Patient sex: M
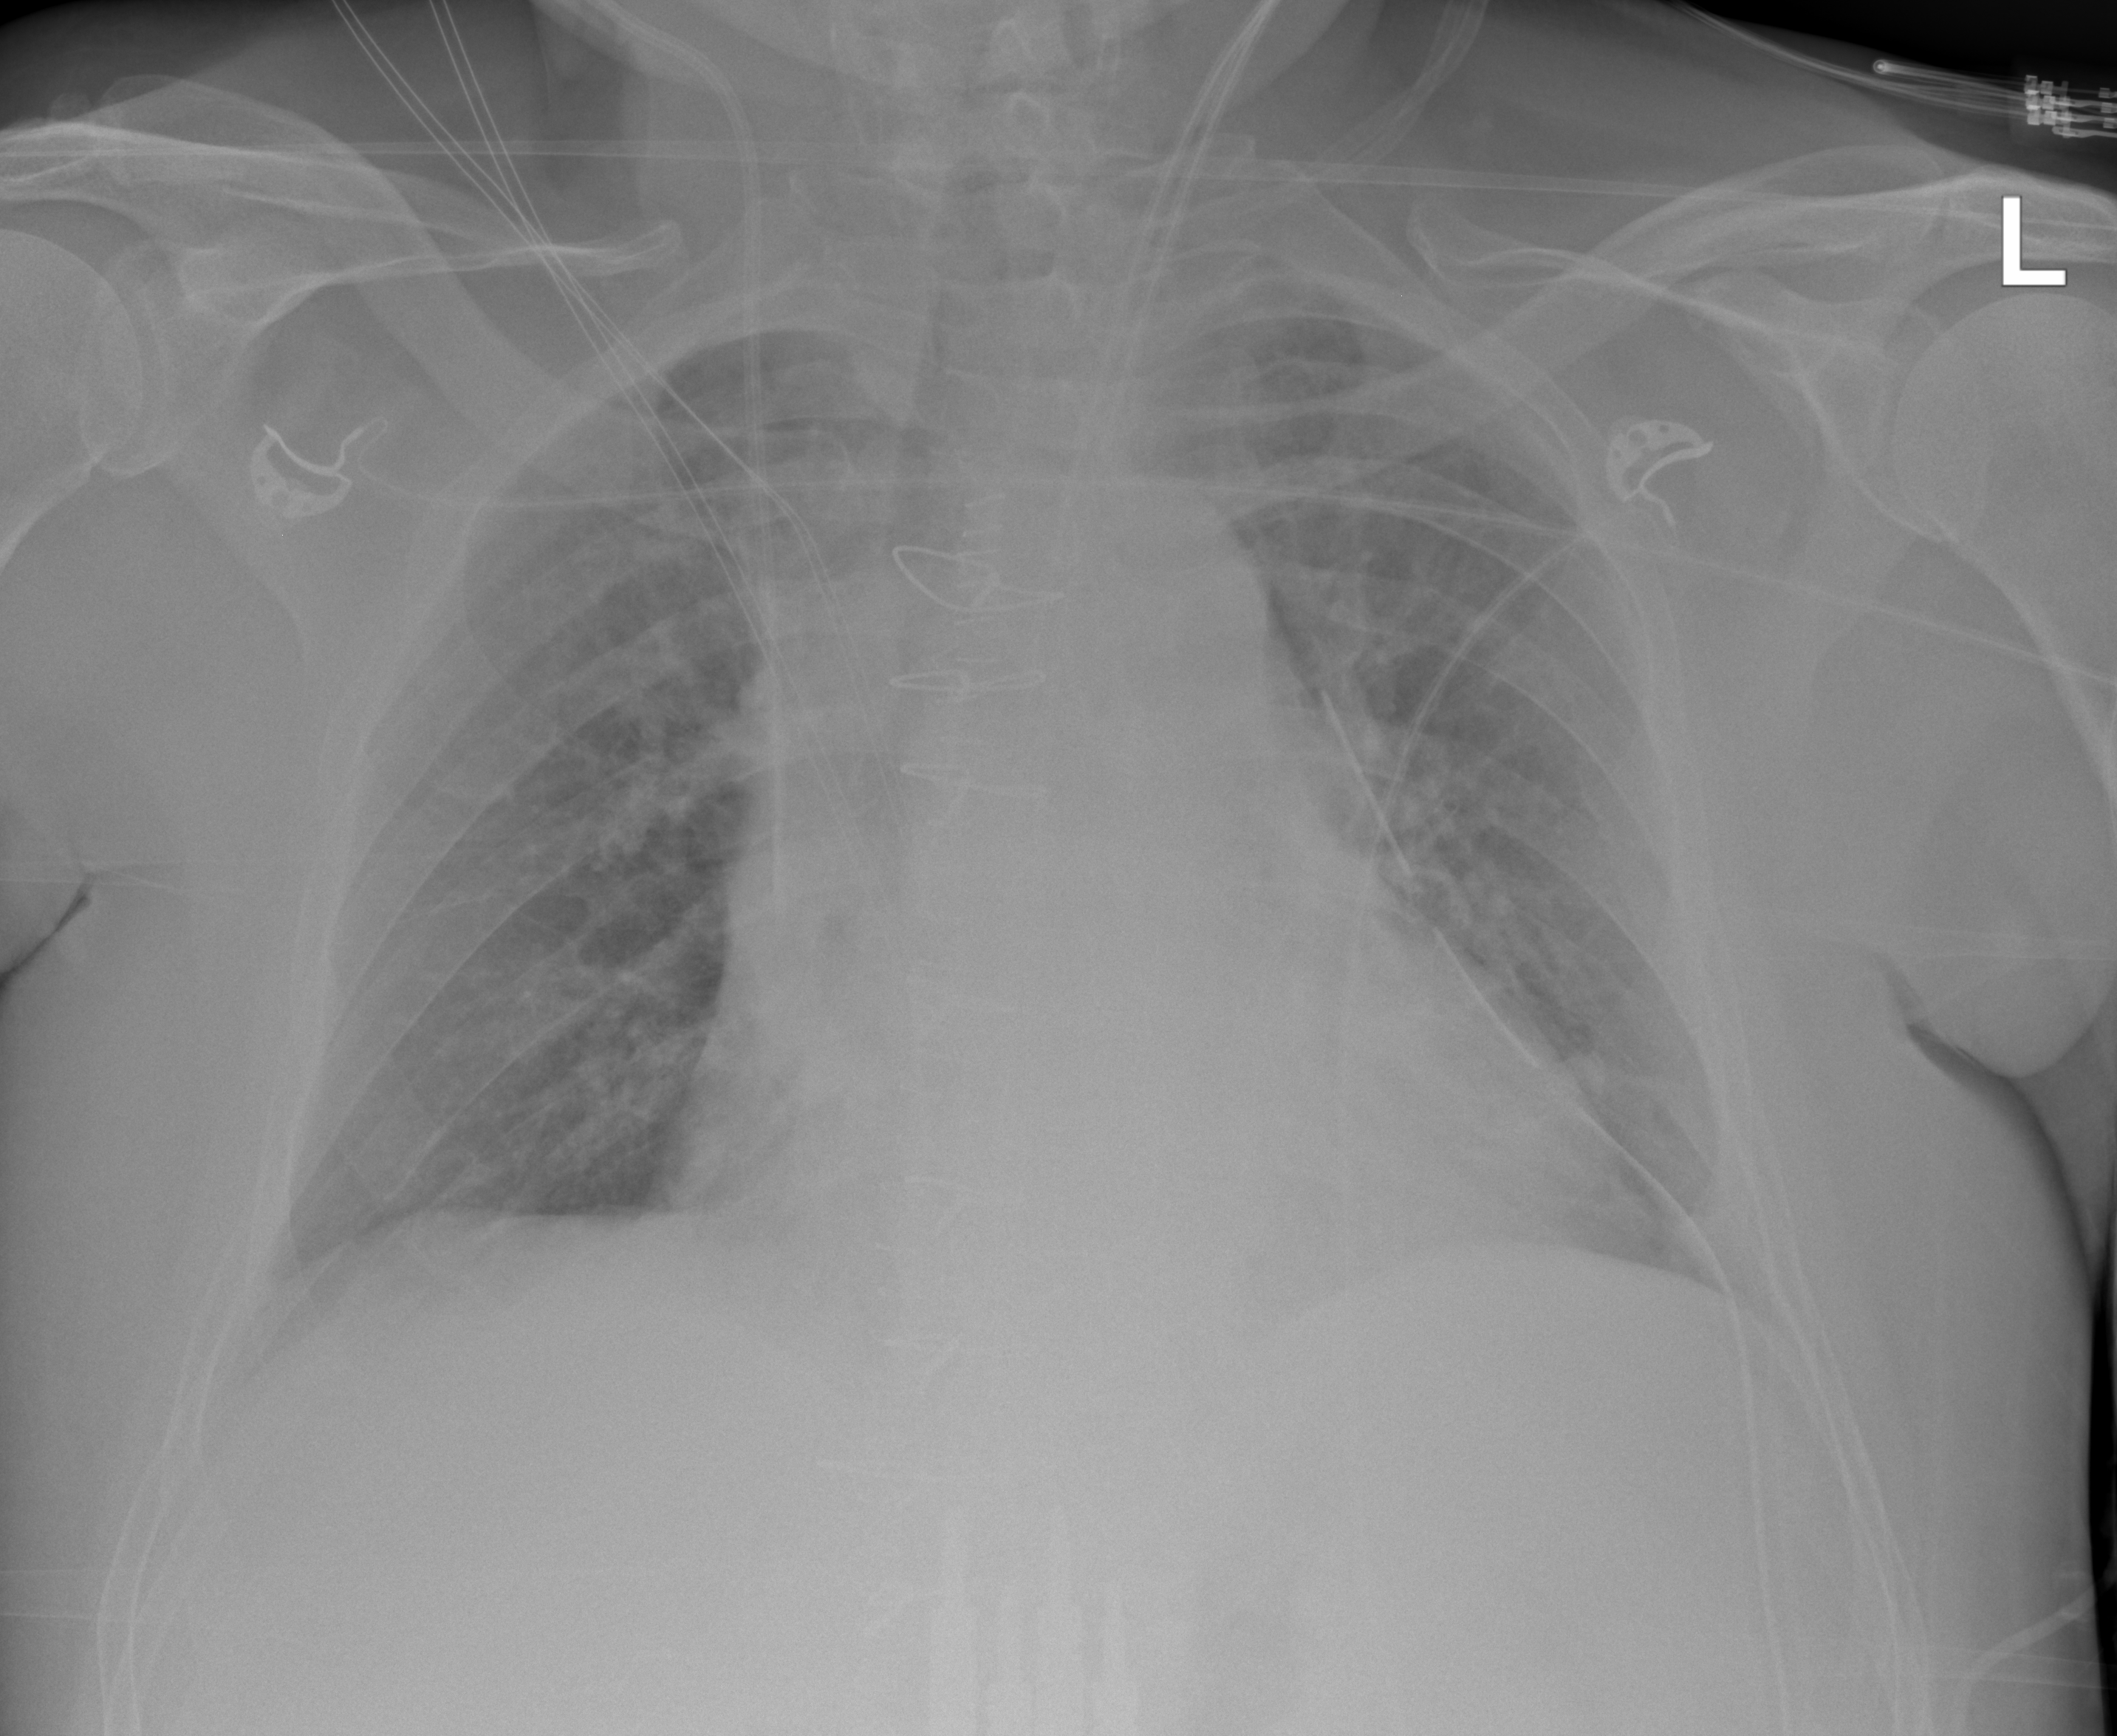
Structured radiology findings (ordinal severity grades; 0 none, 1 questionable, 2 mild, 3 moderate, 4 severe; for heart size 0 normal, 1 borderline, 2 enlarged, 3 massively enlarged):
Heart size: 2
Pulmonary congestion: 0
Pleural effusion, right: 2
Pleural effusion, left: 2
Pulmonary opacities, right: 0
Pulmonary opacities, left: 0
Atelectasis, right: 2
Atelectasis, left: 2